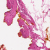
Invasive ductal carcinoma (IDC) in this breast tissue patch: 0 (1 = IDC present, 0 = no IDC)